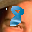
Label: 8